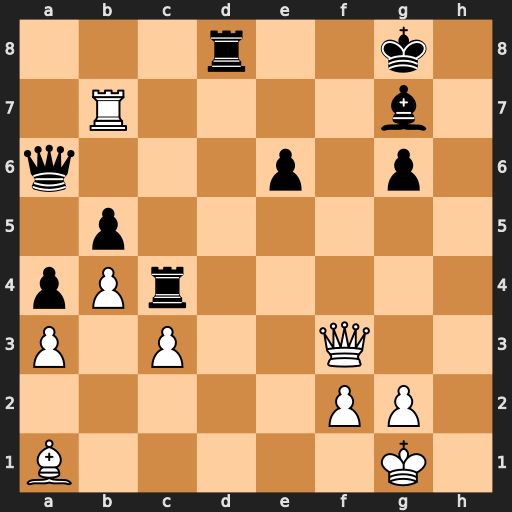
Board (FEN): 3r2k1/1R4b1/q3p1p1/1p6/pPr5/P1P2Q2/5PP1/B5K1
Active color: w
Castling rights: -
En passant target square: -
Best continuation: Qf7+ Kh8 Qxg7#